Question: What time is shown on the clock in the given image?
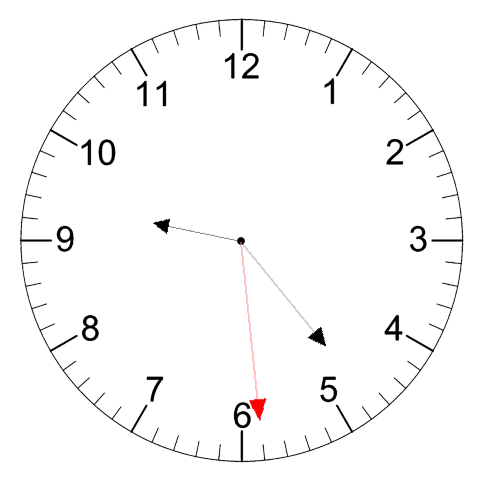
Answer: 09:23:29